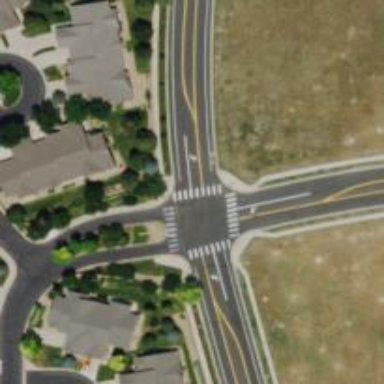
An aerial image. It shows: Marked crossing on the road.